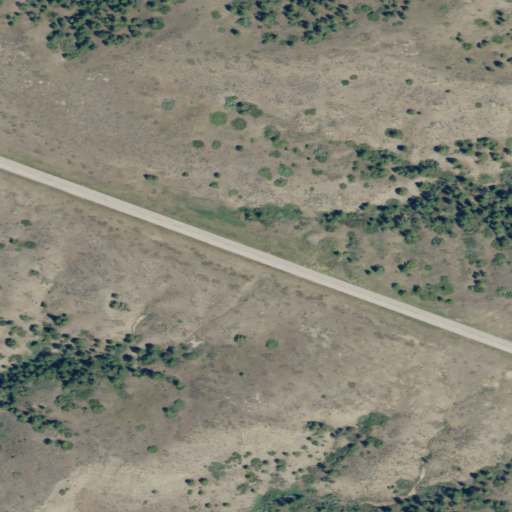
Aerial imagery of ridge(s) in Montana named Lost Ridge containing shrub, evergreen forest, open development, grassland, and low intensity development